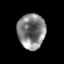
Tissue: skin
Cell type: Epithelial cells
Senescence score: 0.2653
Nuclear area (px): 952
Mean DAPI intensity: 128.945